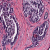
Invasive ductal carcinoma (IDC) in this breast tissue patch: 0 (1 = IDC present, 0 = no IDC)